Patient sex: M
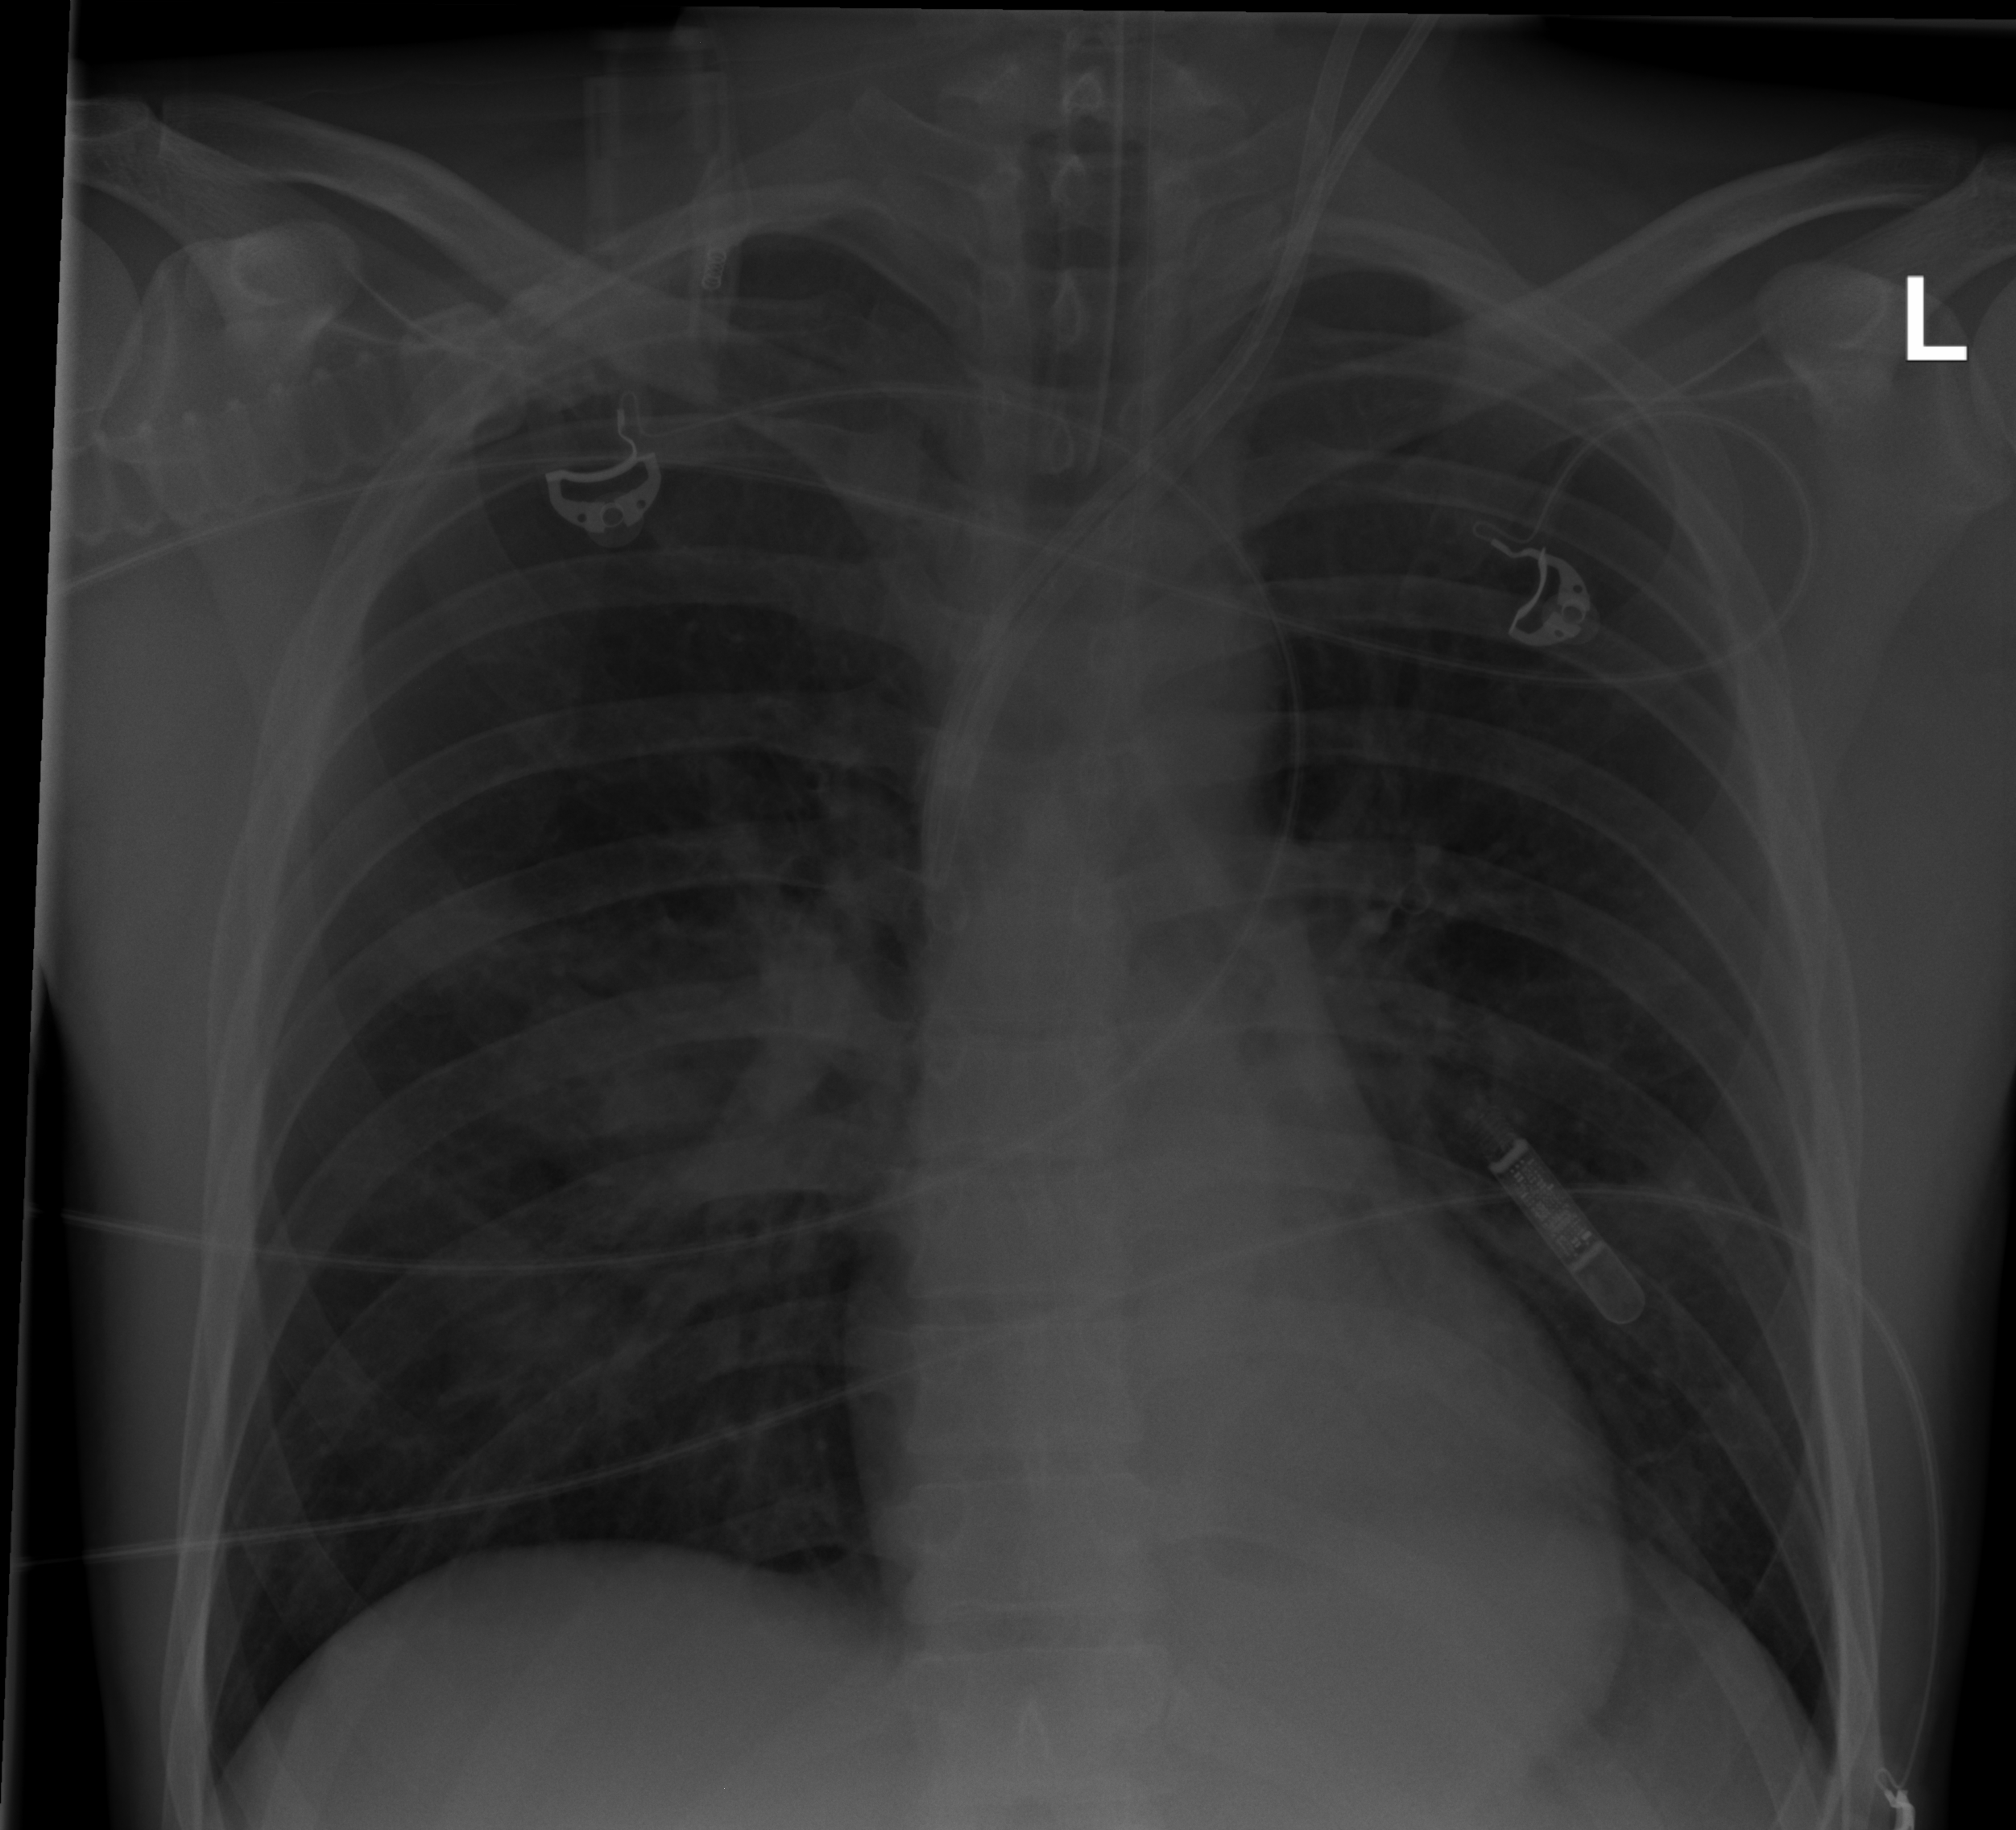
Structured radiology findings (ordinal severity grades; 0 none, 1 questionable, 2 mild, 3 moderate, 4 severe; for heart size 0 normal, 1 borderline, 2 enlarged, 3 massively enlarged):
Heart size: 0
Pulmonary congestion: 0
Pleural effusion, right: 0
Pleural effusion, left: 0
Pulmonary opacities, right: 3
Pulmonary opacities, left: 0
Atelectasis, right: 0
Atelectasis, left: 0